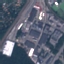
Label: Industrial